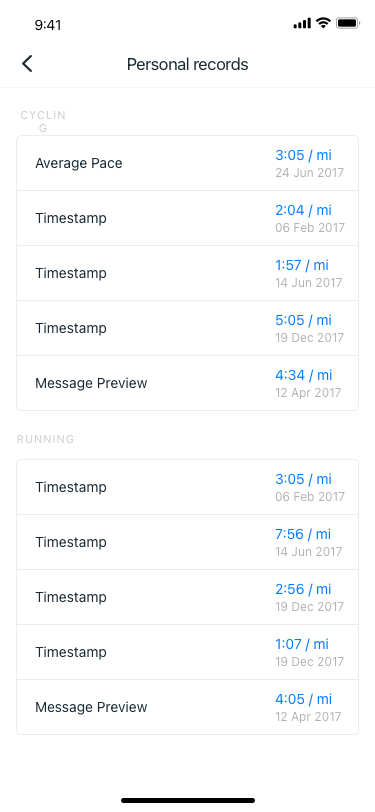
Text in this UI design:
Average Pace
3:05 / mi
24 Jun 2017
Timestamp
2:04 / mi
06 Feb 2017
Timestamp
1:57 / mi
14 Jun 2017
Timestamp
5:05 / mi
19 Dec 2017
4:34 / mi
12 Apr 2017
Message Preview
Cycling
Timestamp
3:05 / mi
06 Feb 2017
Timestamp
7:56 / mi
14 Jun 2017
Timestamp
2:56 / mi
19 Dec 2017
Timestamp
3:05 / mi
19 Dec 2017
Timestamp
1:07 / mi
19 Dec 2017
4:05 / mi
12 Apr 2017
Message Preview
Running
Personal records